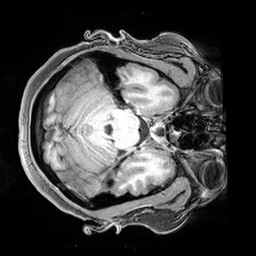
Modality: T1w
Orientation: axial
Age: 19
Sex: female
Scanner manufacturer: siemens
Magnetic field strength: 3 T
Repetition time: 2.4 s
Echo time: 0.00217 s